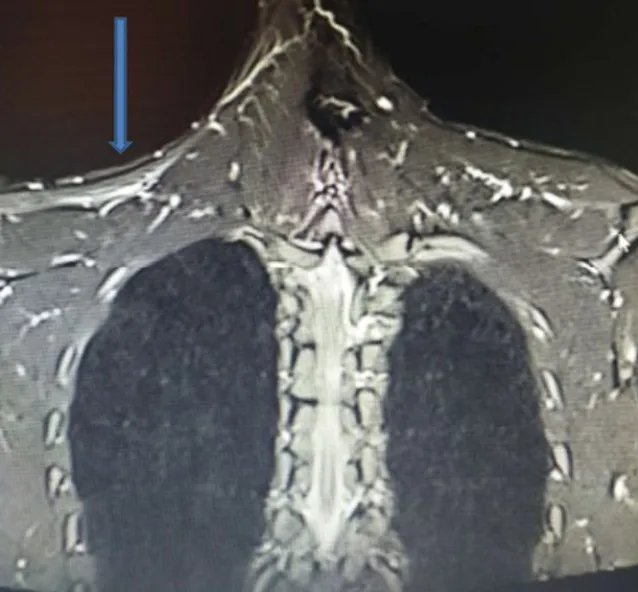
MRI of the brachial plexus, coronal cut in T2 sequence: wasting of the right trapezius muscle with denervation edema.
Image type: radiology (mri)